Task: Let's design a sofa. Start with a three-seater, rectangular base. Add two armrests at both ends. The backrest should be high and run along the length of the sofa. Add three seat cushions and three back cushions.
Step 512:
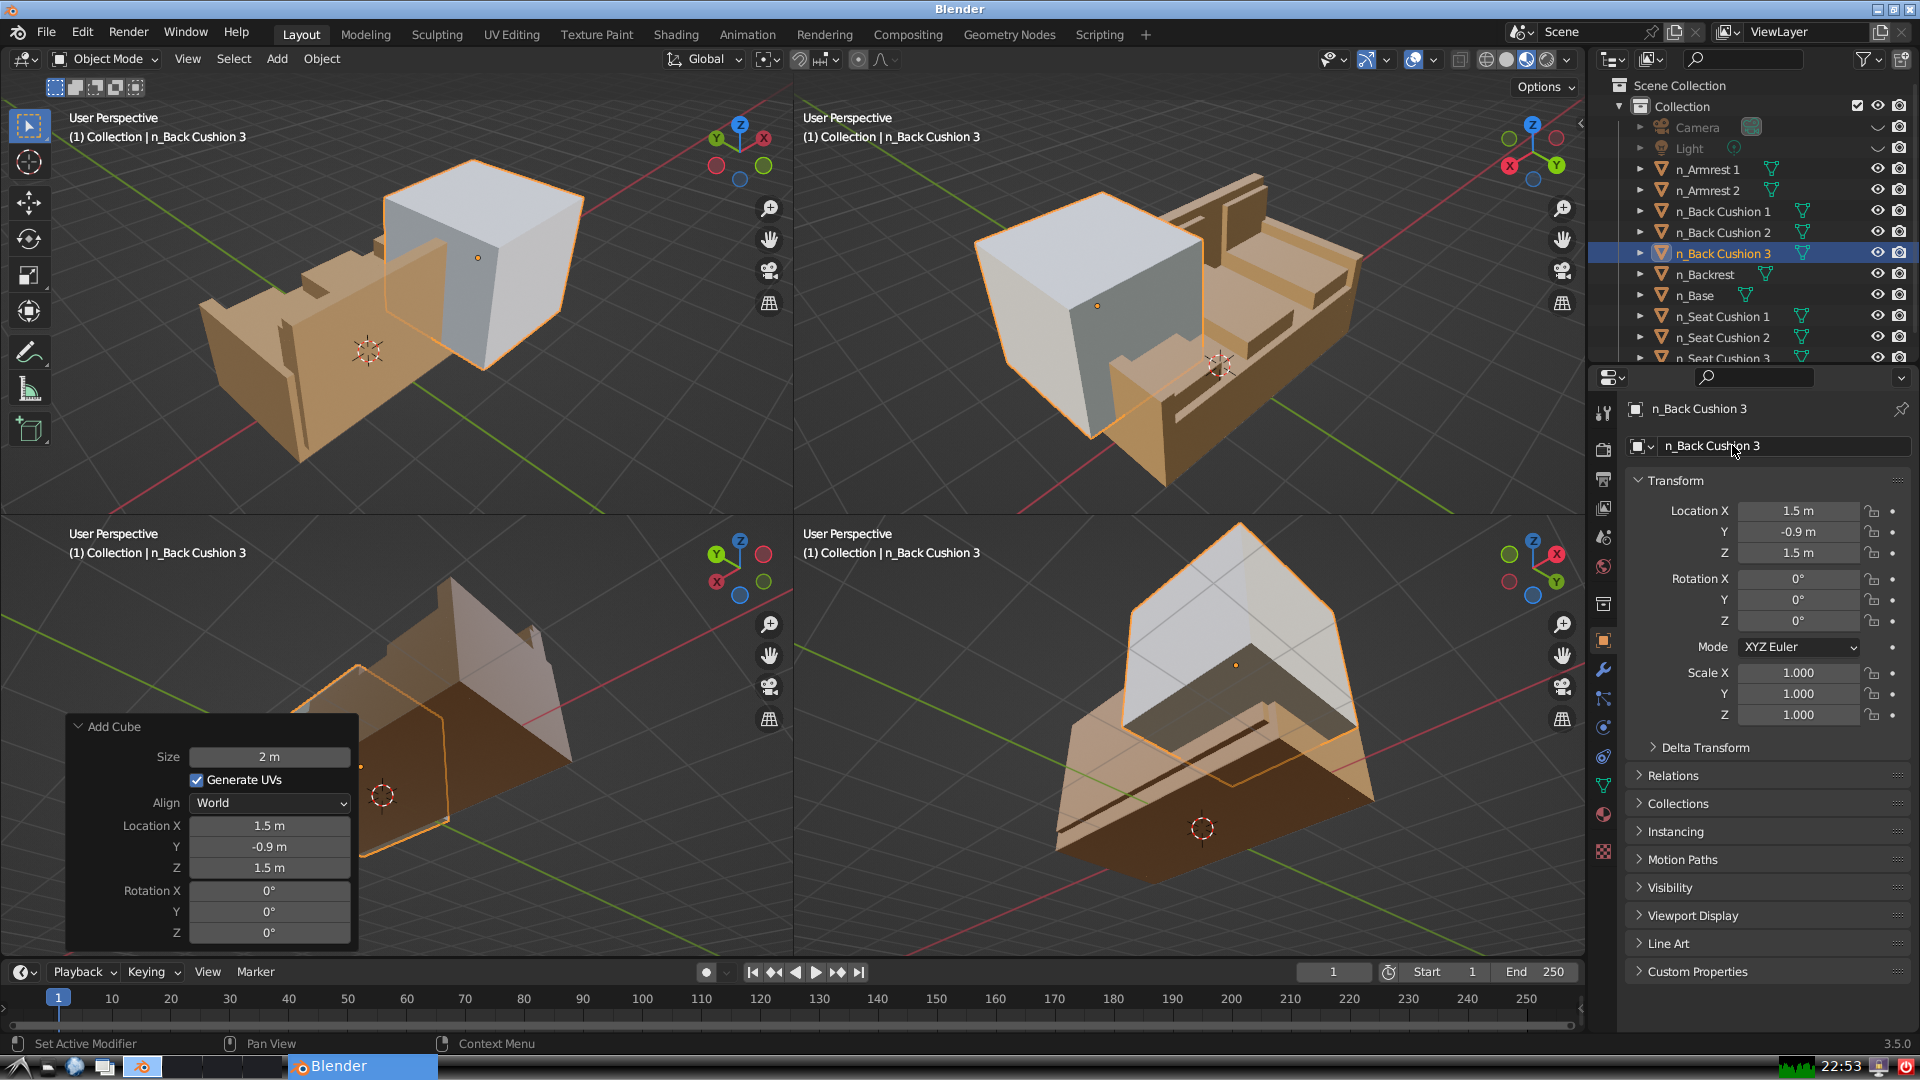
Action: {"mouse_move": [1797, 672]}